Interaction volume radius: 10 \u00c5
Interaction volume height: 25 \u00c5
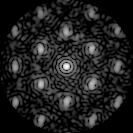
Disorder parameter: 0.4231